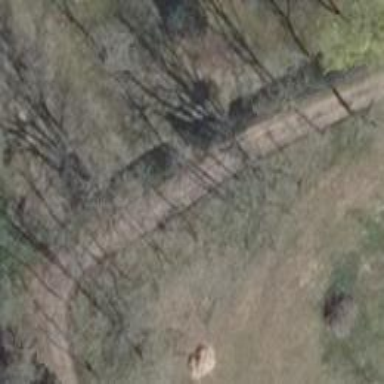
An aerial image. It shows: Sandy track with grade3 tracktype.